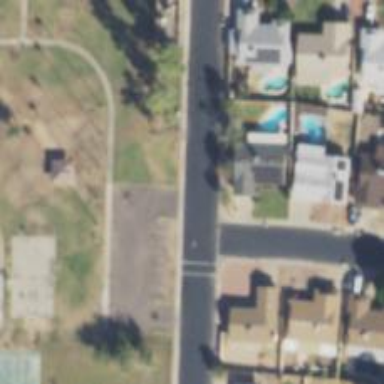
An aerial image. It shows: Residential road with asphalt surface.